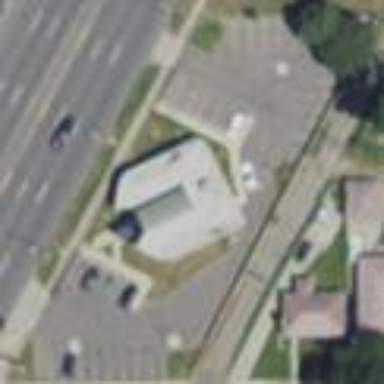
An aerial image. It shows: Healthcare clinic is depicted in the image.